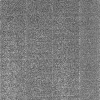
Atmospheric dust classification: dusty